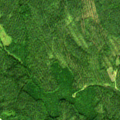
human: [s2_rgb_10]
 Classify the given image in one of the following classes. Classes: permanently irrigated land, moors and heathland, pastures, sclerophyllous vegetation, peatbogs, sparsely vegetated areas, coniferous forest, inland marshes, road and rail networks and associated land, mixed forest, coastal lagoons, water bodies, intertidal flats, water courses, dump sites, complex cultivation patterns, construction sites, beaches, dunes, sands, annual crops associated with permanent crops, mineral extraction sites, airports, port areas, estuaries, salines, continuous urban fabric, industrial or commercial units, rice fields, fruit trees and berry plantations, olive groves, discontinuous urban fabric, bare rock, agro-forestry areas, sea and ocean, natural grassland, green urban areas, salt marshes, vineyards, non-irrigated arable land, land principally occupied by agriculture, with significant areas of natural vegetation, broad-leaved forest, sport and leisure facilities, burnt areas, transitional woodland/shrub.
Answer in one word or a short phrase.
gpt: coniferous forest, mixed forest